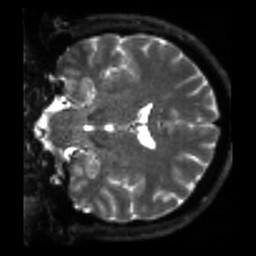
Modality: sbref
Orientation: coronal
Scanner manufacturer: siemens
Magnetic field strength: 3 T
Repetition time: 4 s
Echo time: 0.0594 s